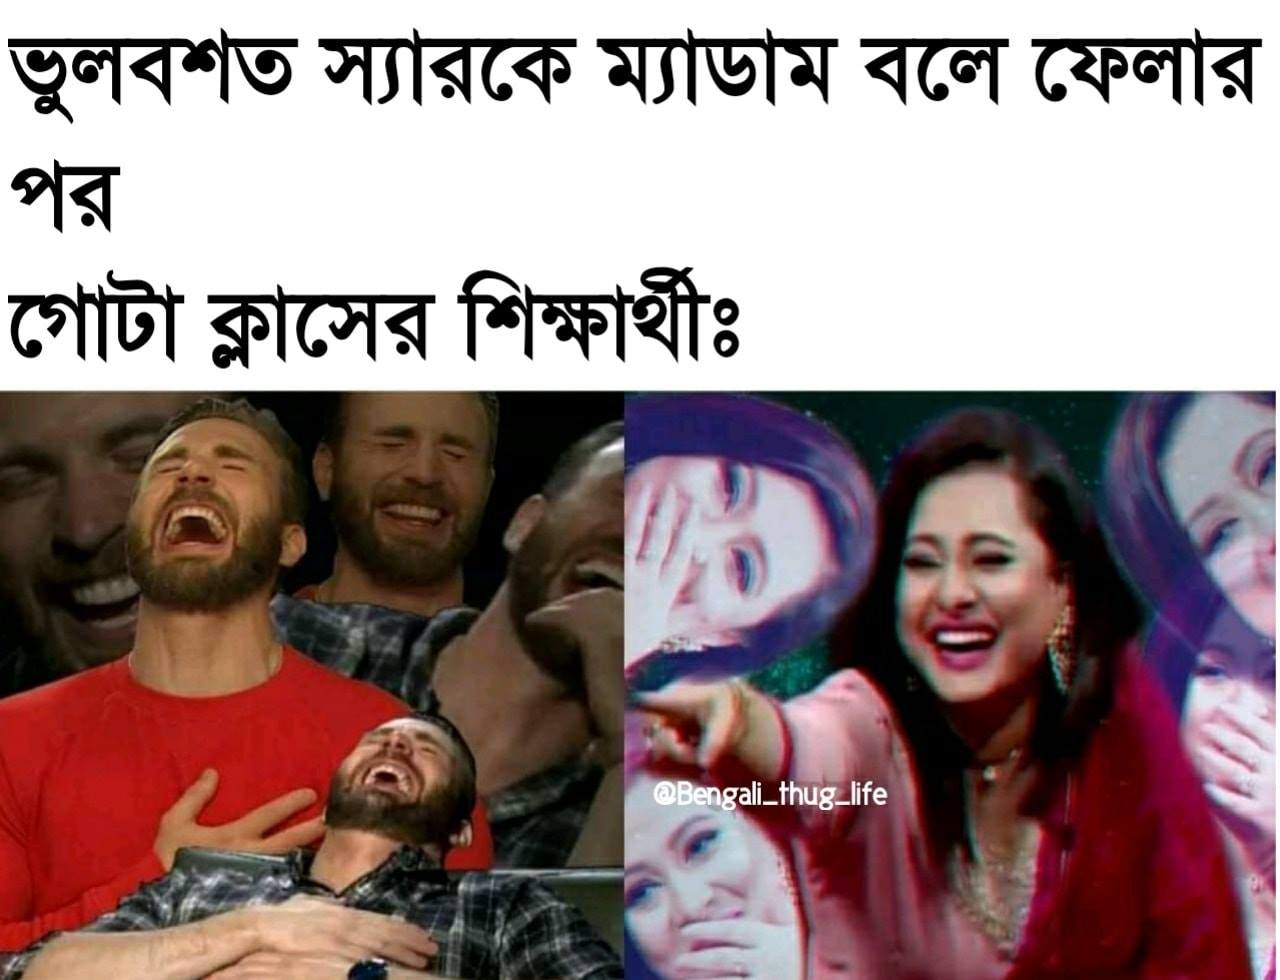
Caption: ভুলবশত স্যারকে ম্যাডাম বলে ফেলার পর    গোটা ক্লাসের শিক্ষার্থীঃ
Label: non-hate